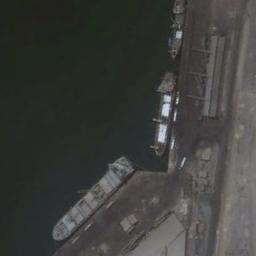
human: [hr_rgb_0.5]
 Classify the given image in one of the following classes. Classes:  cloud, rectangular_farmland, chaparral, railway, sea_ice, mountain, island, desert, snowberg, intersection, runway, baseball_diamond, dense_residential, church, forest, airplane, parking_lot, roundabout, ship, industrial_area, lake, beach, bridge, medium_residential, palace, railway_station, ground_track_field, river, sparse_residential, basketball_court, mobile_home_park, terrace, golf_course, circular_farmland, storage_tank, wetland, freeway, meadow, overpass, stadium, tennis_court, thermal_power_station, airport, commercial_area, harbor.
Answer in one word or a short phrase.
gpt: ship